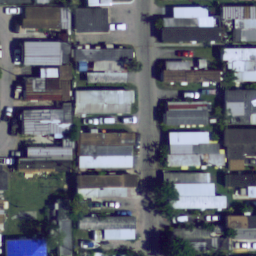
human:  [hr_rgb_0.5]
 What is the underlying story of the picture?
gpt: mobile home park